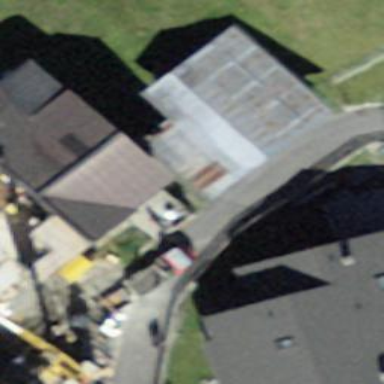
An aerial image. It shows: Rural barn.